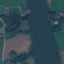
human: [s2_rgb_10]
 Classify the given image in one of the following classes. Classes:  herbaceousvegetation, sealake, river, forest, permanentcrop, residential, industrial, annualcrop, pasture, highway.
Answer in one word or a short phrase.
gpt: River